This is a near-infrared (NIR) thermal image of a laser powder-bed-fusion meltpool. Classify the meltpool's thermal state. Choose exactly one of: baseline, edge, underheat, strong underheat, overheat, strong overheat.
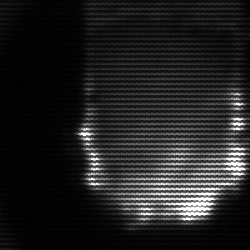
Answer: baseline